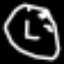
Label: clock